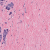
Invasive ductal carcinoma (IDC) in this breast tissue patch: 0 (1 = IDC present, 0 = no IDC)